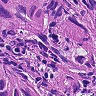
Metastatic tissue present: yes